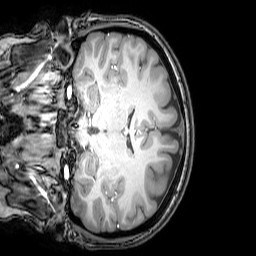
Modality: T1w
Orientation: coronal
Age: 20
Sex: female
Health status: healthy
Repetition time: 0.081 s
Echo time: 0.037 s